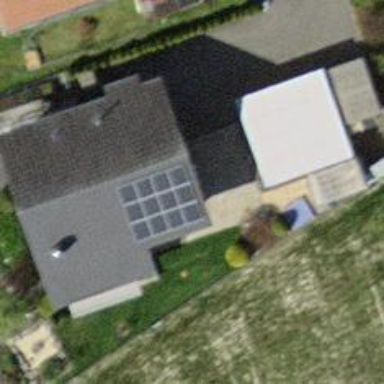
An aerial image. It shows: Solar photovoltaic panel generator.